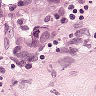
Metastatic tissue present: yes